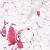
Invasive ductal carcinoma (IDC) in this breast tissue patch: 0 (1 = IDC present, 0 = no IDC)